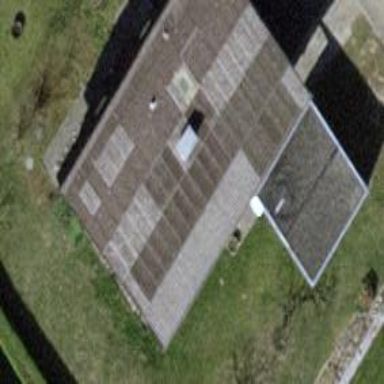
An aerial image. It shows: Detached building with saltbox-shaped roof.